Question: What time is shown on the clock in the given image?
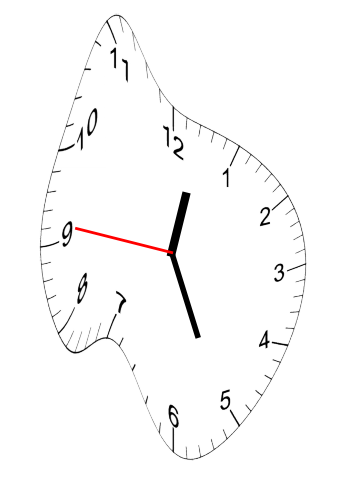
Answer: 12:25:46